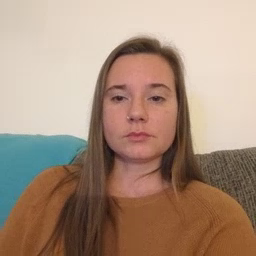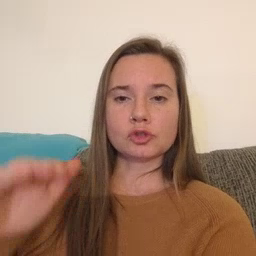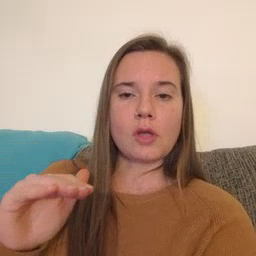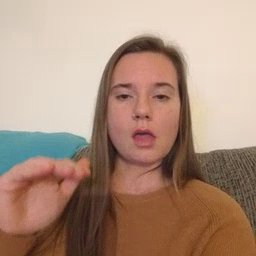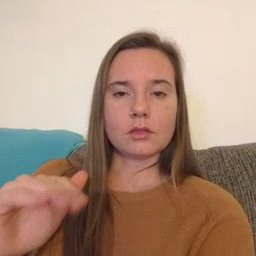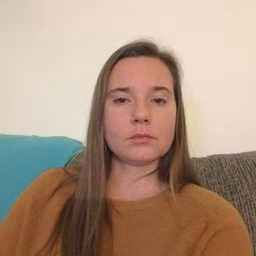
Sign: child